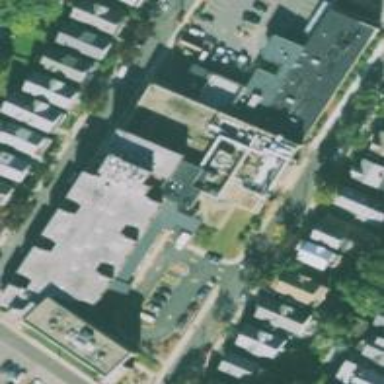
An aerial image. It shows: Hospital building.